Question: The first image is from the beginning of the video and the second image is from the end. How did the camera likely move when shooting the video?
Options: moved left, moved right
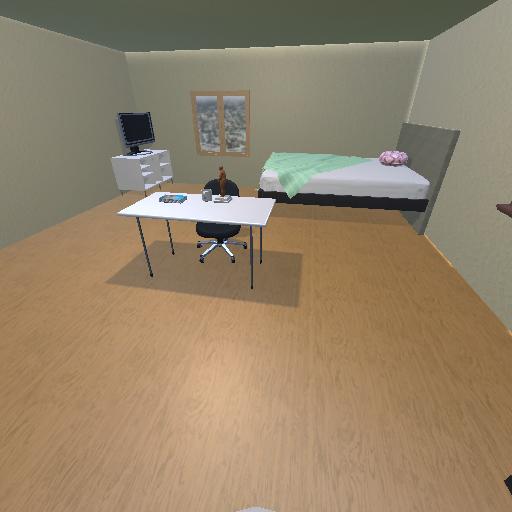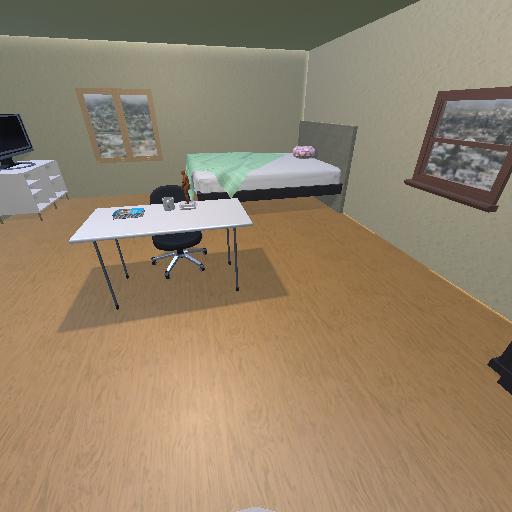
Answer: moved left